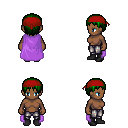
a pixel art fantasy rpg character, female body template, human, dark skin, lavender cape, metal pants, green plain hairstyle, red bandana, black shoes, four views (front, back, left, right), 2x2 character sprite sheet, small pixel art, hard edges, no anti-aliasing